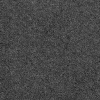
Atmospheric dust classification: dusty